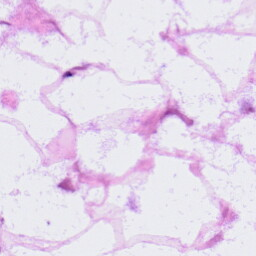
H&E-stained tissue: LymphNode